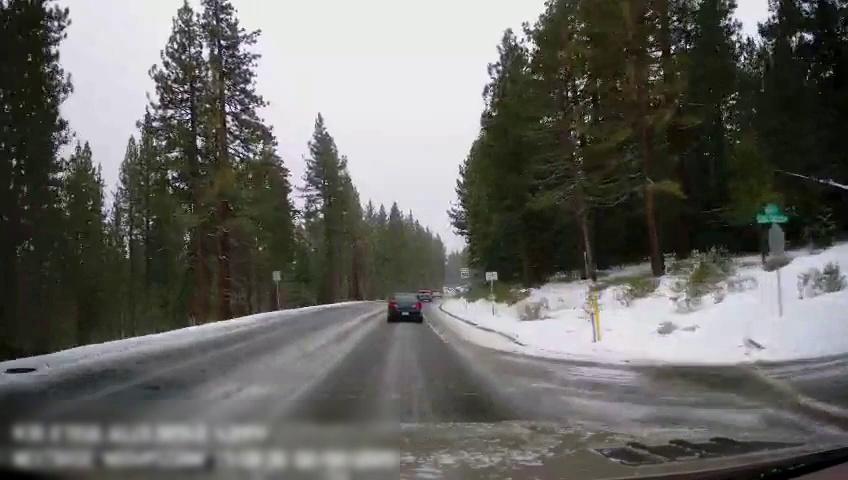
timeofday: Day
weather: Snowy
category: Drivable Space
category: Vehicles | Car
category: Vehicles | Car
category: Vehicles | Car
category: Lanes | Current Lane
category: Traffic | Signs
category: Traffic | Signs
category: Traffic | Signs
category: Traffic | Signs